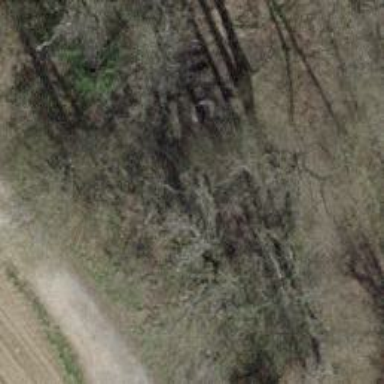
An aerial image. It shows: Brown bench in the vicinity.